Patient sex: M
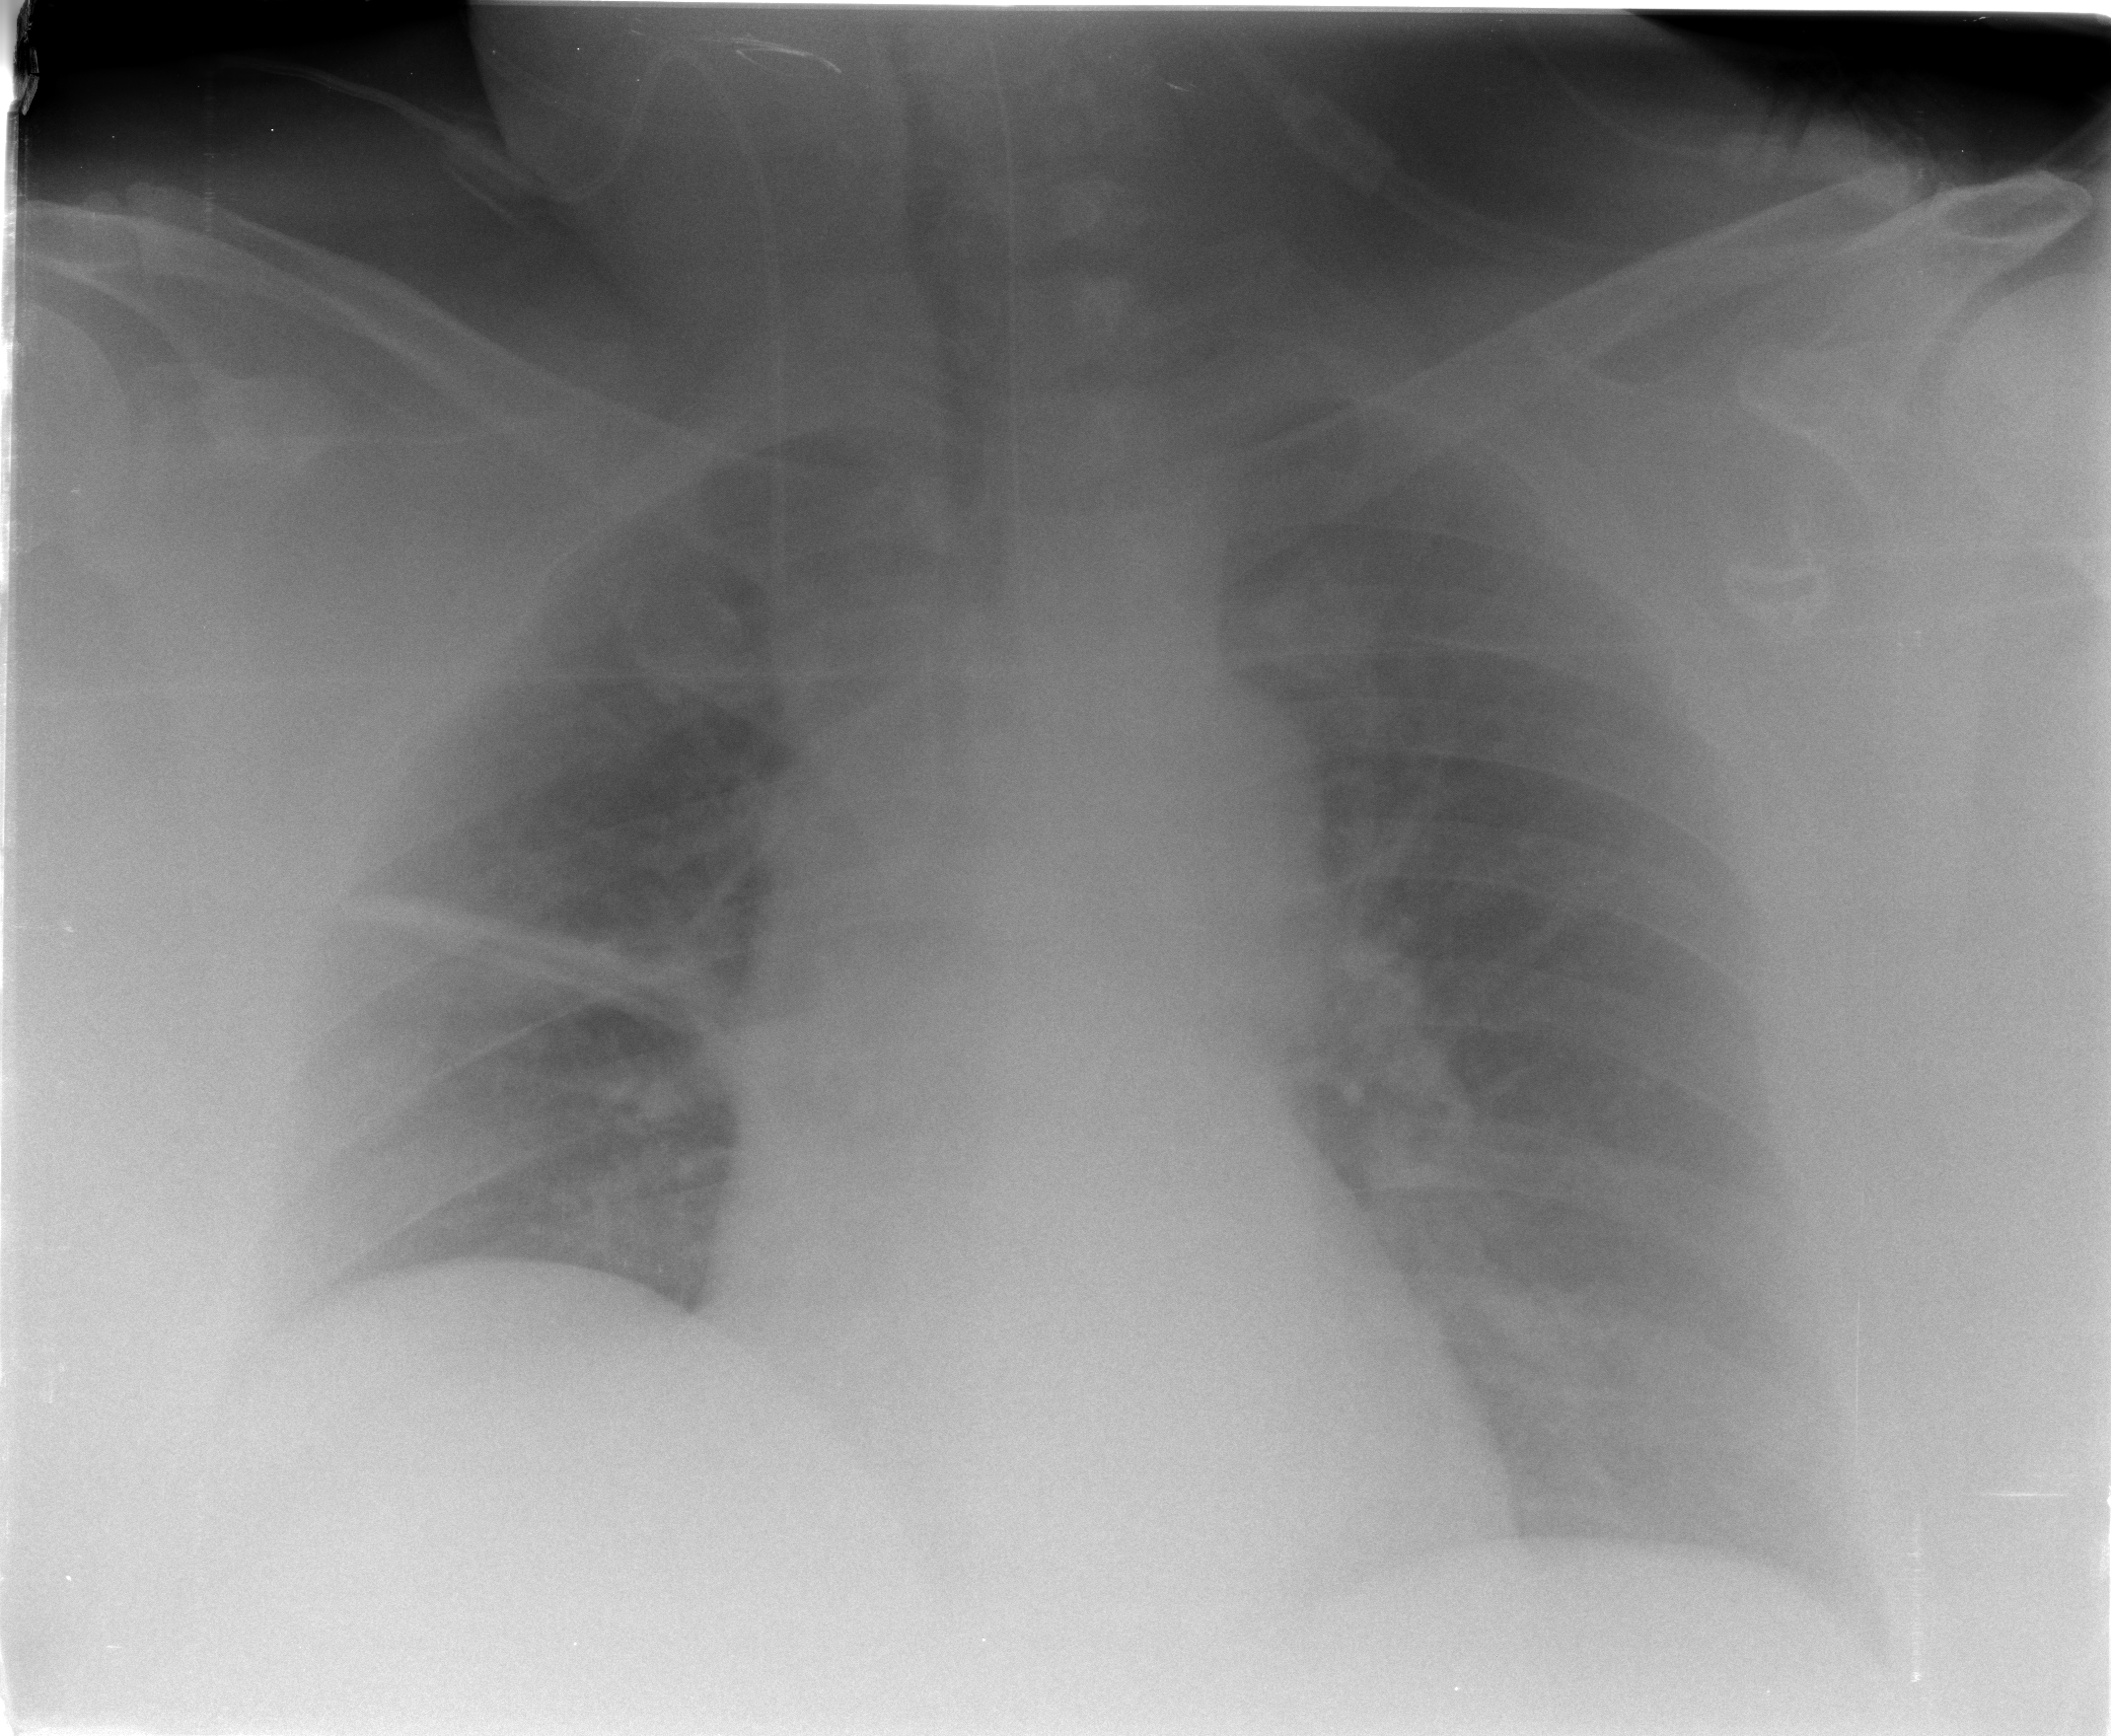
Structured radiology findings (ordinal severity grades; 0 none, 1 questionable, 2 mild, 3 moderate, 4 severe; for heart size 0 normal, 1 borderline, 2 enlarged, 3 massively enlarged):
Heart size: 0
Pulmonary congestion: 0
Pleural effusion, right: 0
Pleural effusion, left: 0
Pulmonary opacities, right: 0
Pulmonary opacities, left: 0
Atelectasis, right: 2
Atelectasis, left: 0